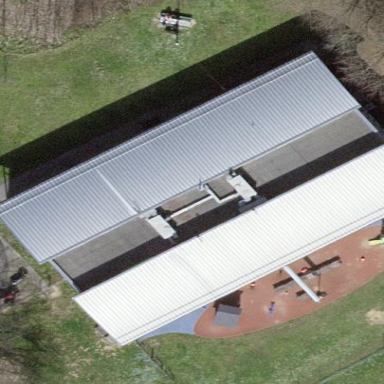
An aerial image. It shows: Kindergarten building.